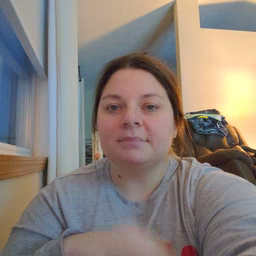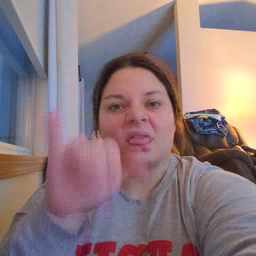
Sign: that